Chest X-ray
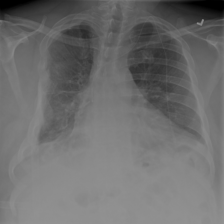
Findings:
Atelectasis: negative
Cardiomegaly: negative
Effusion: negative
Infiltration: negative
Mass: negative
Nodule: negative
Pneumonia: negative
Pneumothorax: negative
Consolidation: negative
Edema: negative
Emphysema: negative
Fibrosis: negative
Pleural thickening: negative
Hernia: negative